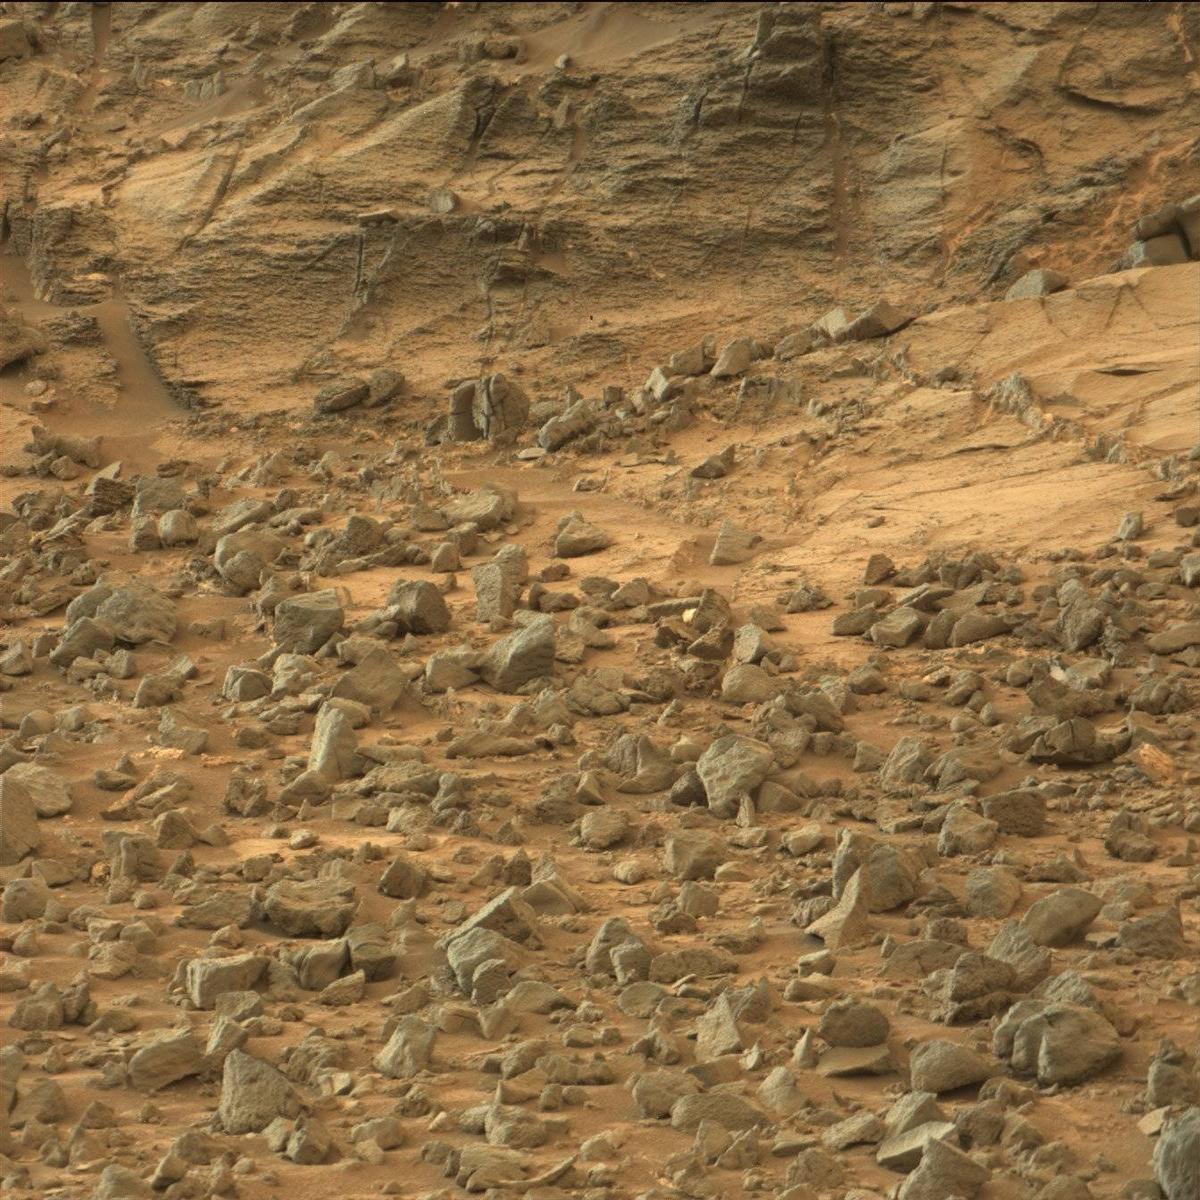
Terrain classes present: Bedrock, Sand / Soil